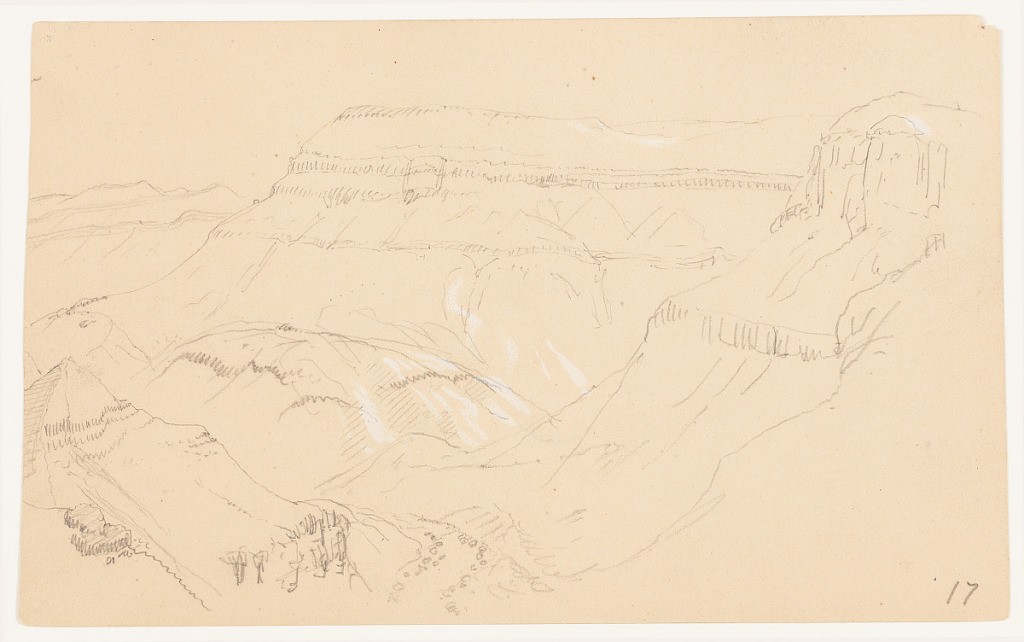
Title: Canyon in the El Yemen Valley, Palestine (Israel)
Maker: Frederic Edwin Church, American, 1826–1900
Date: February 20, 1868
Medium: Graphite and white gouache on white wove paper; verso: graphite and white gouache
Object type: Drawing
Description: Landscape sketch of a view in the valleys of the Nahal Hatira and Nahal Yemin (known to Church as El Yemen Valley) in the present-day Makhteshim-Ein Yahav Nature Reserve in southern Israel. At right, a sloping canyon wall descends from right to center, where it meets other ledges and prominences on the valley floor. In foreground at center, a road curves its way around a slope at center. In the middle distance, a massive canyon wall stretches across the composition, marked by linear rock strata and numerous washes. Other mountains visible in the background at left.

Verso: Landscape sketch of a canyon wall in the valleys of the Nahal Hatira and Nahal Yemin (known to Church as El Yemen Valley) in the present-day Makhteshim-Ein Yahav Nature Reserve in southern Israel. Rocky and rugged, the wall streches horizontally across the composition with two prominent vertical cliffs. In lower margin, several washes are visible.